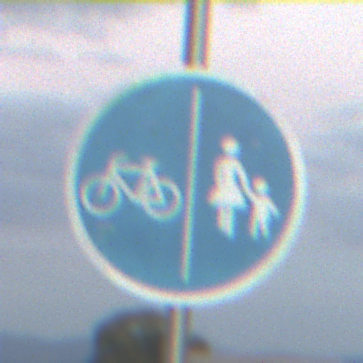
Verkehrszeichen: GetrennterRadUndGehwegRadwegLinks
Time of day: SunriseSunset
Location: Outdoor (Nature)
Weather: PartlyCloudy
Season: NotSpecified
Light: Natural